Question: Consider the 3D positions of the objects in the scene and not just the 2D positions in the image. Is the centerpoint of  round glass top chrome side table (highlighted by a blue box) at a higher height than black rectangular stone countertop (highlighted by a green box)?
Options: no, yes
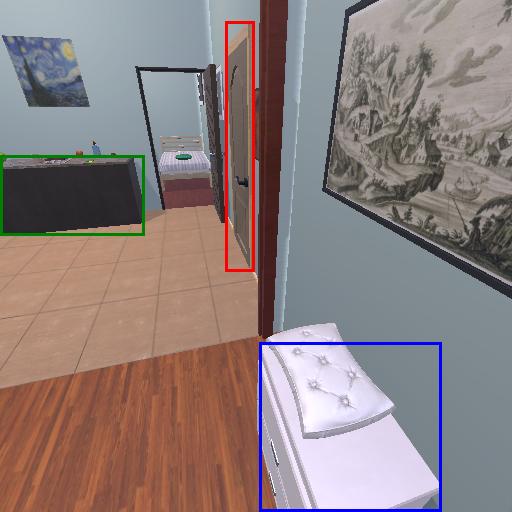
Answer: no